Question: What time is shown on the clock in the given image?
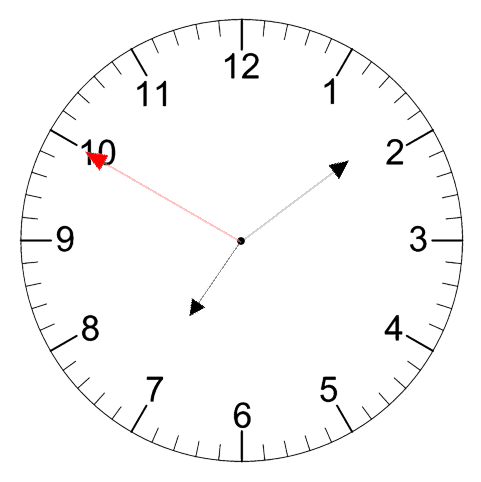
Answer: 07:08:50